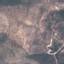
Land use / land cover class: HerbaceousVegetation